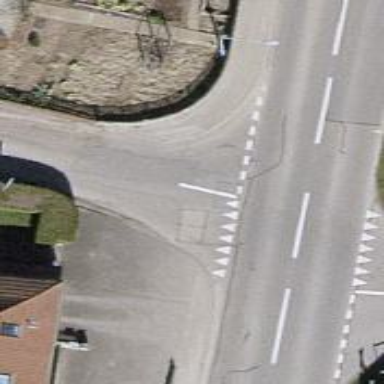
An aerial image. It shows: Road with "give way" sign.